Question: I am writing some simple java graphic app. This is my problem:
'''
package graphic;
import java.awt.BorderLayout;
import java.awt.Color;
import java.awt.EventQueue;
import java.awt.Graphics;
import javax.swing.JFrame;
import javax.swing.JPanel;
import javax.swing.border.EmptyBorder;
public class TestFrame extends JFrame {
private static final long serialVersionUID = 1L;
private JPanel panel;
/**
* Launch the application.
*/
public static void main(String[] args) {
EventQueue.invokeLater(new Runnable() {
public void run() {
try {
TestFrame frame = new TestFrame();
frame.setVisible(true);
} catch (Exception e) {
e.printStackTrace();
}
}
});
}
/**
* Create the frame.
*/
public TestFrame() {
setTitle("Test Example");
setDefaultCloseOperation(JFrame.EXIT_ON_CLOSE);
setBounds(100, 100, 450, 300);
panel = new JPanel(){
private static final long serialVersionUID = 1L;
@Override
public void paintComponent(Graphics g){
super.paintComponent(g);
final int MAX = 100;
//Draw grid
for (int i = 0; i < MAX; i++)
if (i % 2 == 0){
g.drawLine(0, i, MAX, i);
g.drawLine(i, 0, i, MAX);
}
g.setColor(Color.RED);
g.drawLine(0, 0, 0, 0);//width = 1
g.drawLine(0, 2, 1, 2);//width = 2
g.drawLine(0, 4, 2, 4);//width = 3
g.drawLine(0, 6, 3, 6);//width = 4
}
};
panel.setBorder(new EmptyBorder(5, 5, 5, 5));
panel.setLayout(new BorderLayout(0, 0));
setContentPane(panel);
}
}
'''
I draw 4 lines in the JPanel. The result is as follows:

But the second line take 3 "square pixel", while x1 = 0, x2 = 1 then line width is 2 square only?
There is the same problem with the 3rd and 4th line.
Any one can explain for me? Thanks
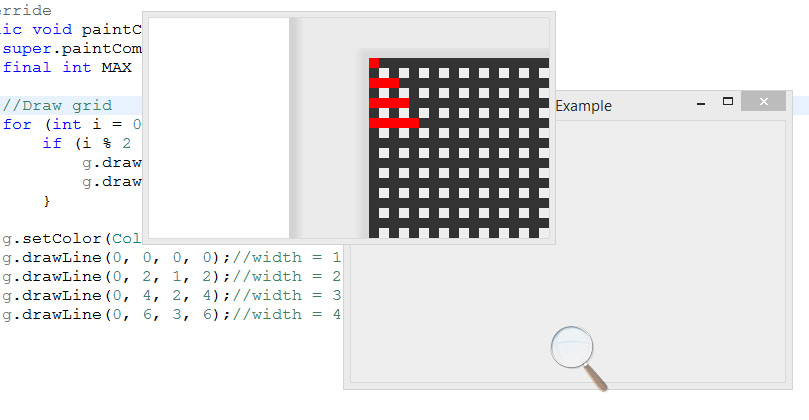
Answer: Either
1. Something is messed up with your graphics system. Perhaps you have some kind of magnification or scaling on your screen going on.
2. There's a bug in your runtime implementation. If so you may want to file a bug and specify your os and runtime.
This is the result on my system: